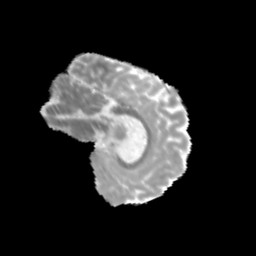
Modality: MD
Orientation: sagittal
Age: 11
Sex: female
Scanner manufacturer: siemens
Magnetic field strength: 3 T
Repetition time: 3.8 s
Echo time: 0.07 s